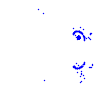
Particle: electron